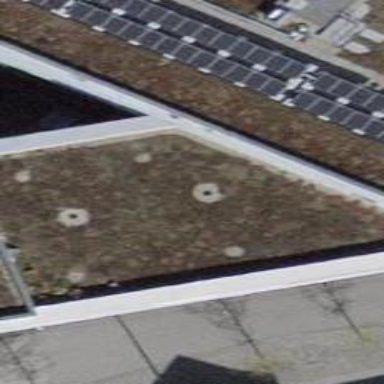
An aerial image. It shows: Building part with flat roof.